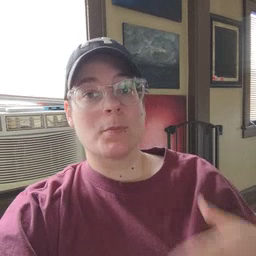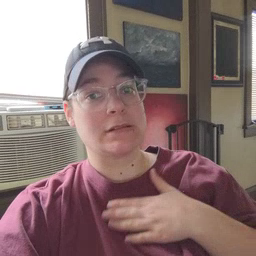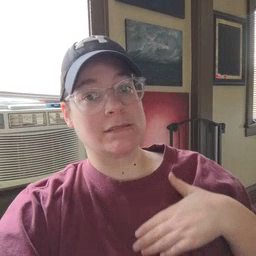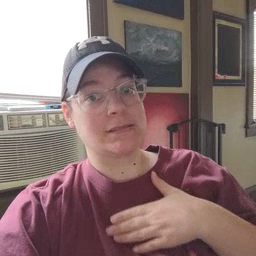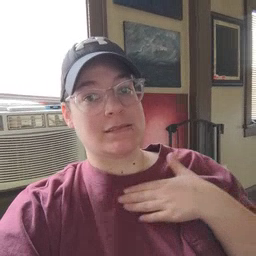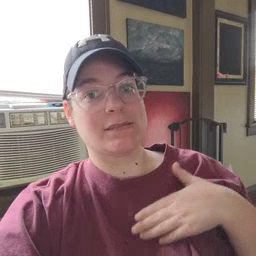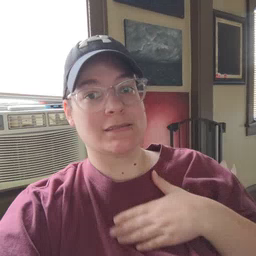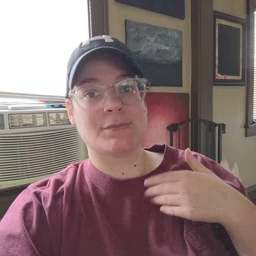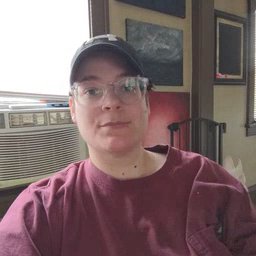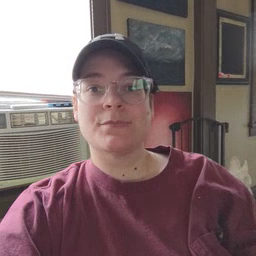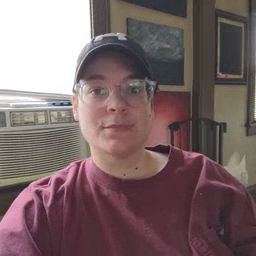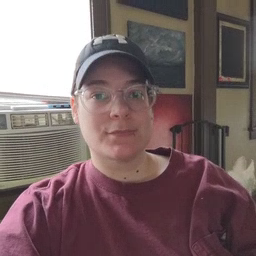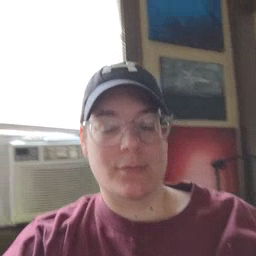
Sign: please